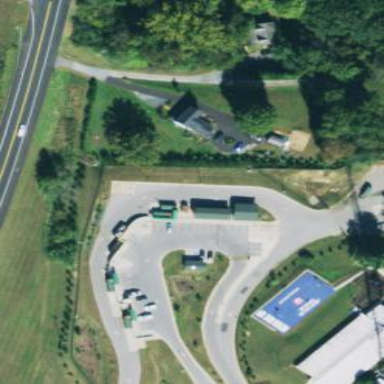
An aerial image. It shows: Recycling center that accepts green waste and scrap metal.